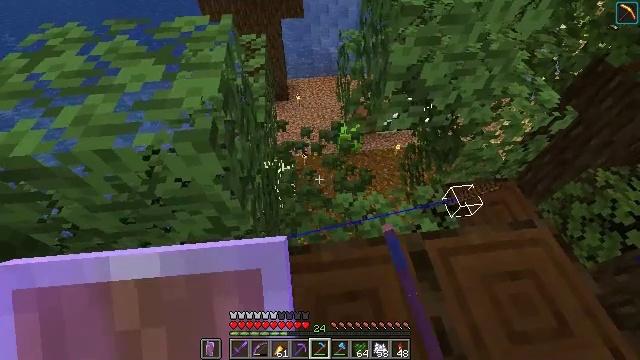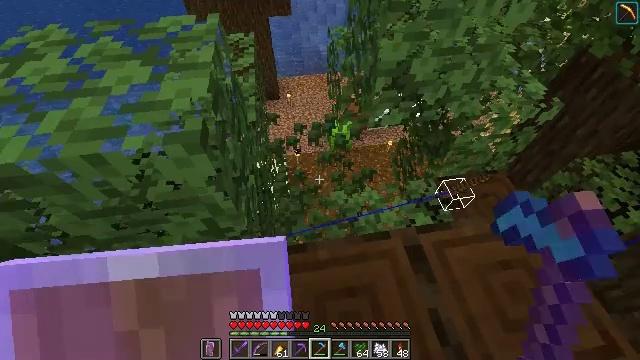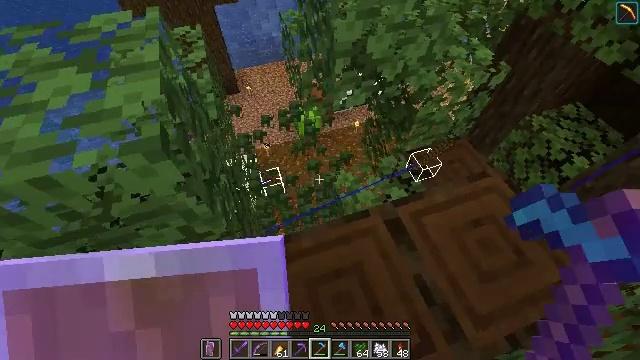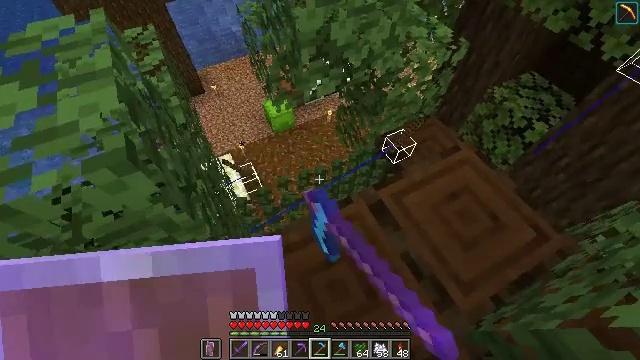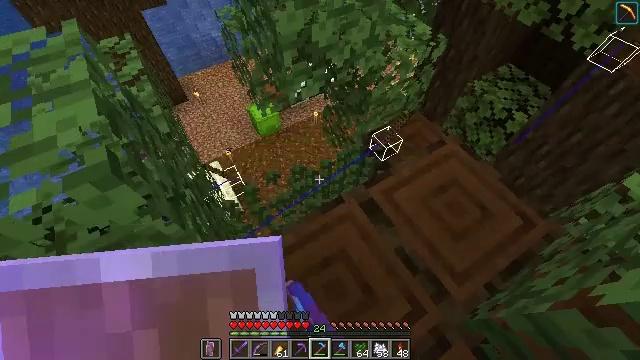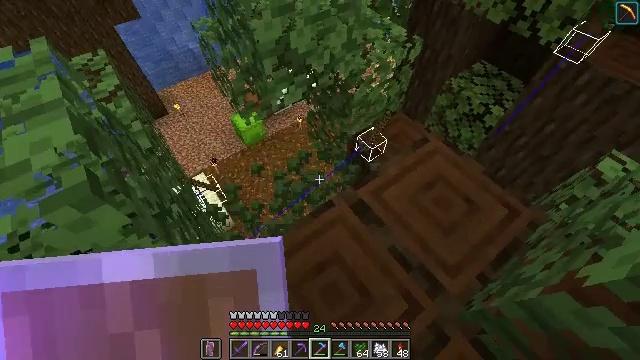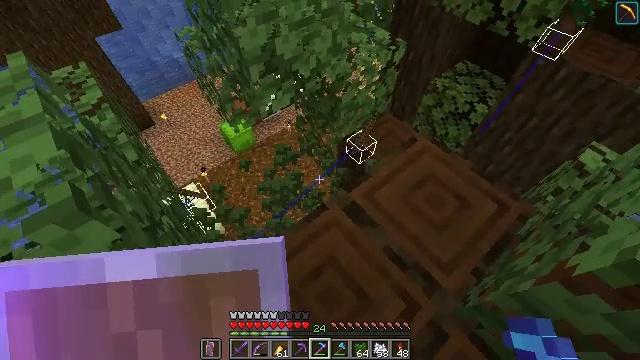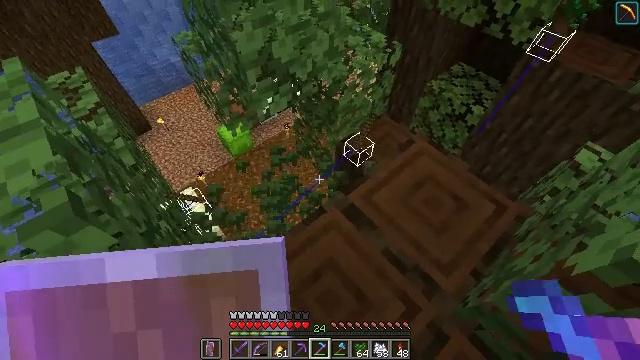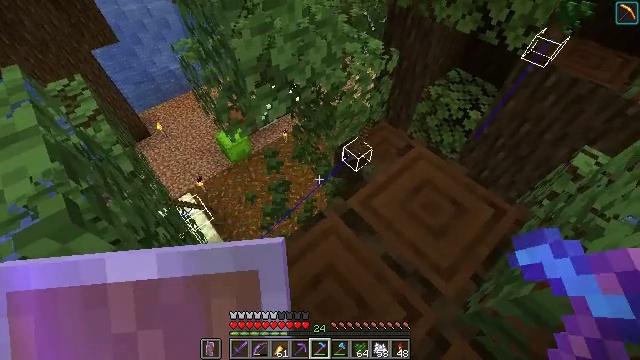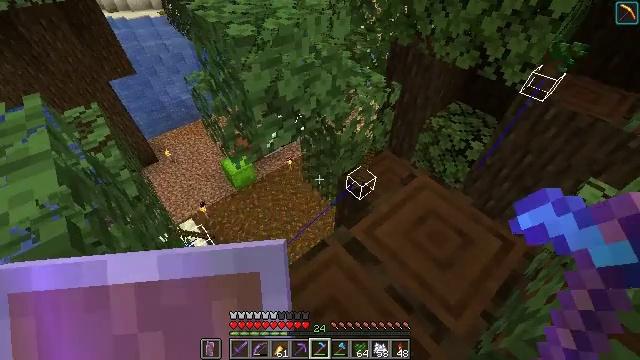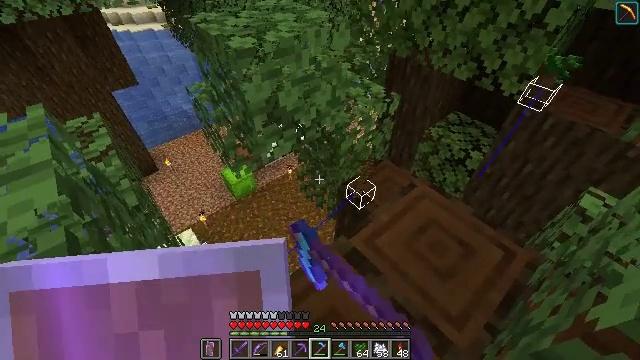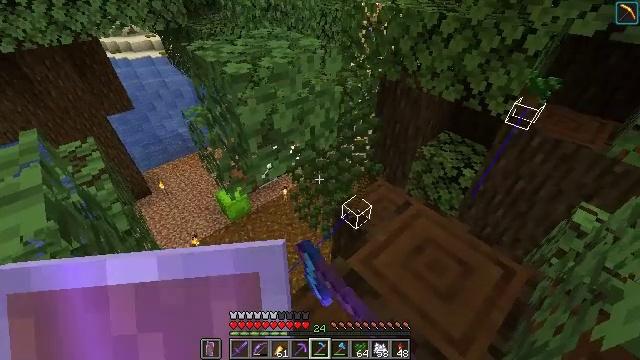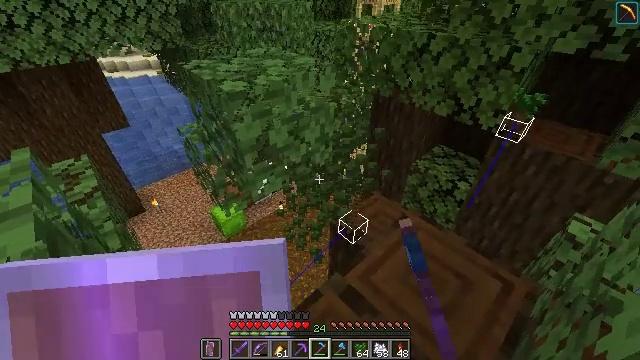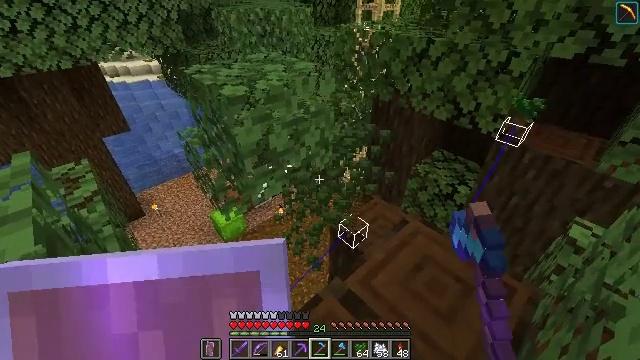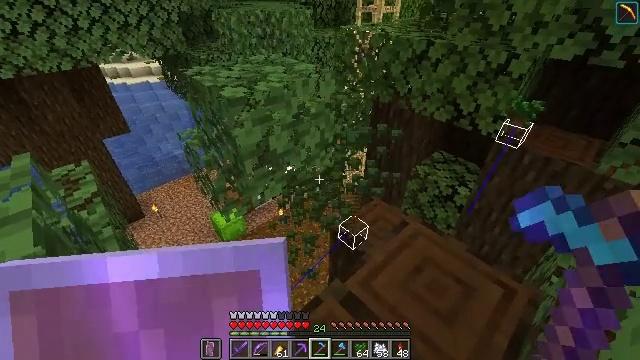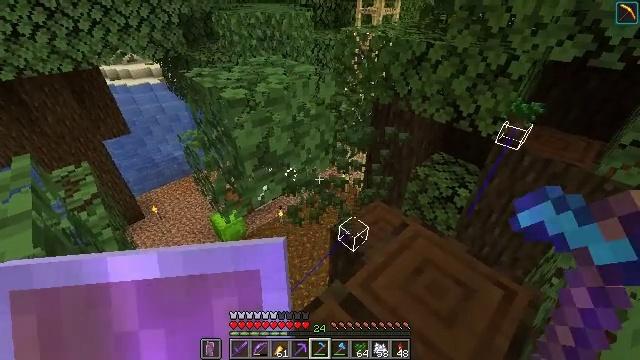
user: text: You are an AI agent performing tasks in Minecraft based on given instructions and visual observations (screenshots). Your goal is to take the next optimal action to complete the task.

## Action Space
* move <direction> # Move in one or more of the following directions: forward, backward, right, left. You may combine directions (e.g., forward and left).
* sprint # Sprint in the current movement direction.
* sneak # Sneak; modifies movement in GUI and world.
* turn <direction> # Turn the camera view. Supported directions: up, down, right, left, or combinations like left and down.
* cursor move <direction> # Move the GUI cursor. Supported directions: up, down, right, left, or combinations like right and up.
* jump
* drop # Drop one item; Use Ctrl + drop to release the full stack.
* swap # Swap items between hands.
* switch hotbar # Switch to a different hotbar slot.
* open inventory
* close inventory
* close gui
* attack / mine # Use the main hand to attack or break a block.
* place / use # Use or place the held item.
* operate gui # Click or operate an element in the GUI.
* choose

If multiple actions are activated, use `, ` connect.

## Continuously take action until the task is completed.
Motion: motion action
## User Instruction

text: Gather dark oak leaves from the canopy.
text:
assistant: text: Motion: turn right, attack / mine
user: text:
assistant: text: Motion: turn right and down, attack / mine
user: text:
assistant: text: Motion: turn right and down, attack / mine
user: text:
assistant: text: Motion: turn right, attack / mine
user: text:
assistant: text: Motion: turn right and up, attack / mine
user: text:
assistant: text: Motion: turn right, attack / mine
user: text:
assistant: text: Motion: attack / mine
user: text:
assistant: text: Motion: turn up, attack / mine
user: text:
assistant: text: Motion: turn left and up, attack / mine
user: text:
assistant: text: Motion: turn up, attack / mine
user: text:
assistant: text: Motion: turn right and up, attack / mine
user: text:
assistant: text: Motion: turn right and up, attack / mine
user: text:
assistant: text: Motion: attack / mine
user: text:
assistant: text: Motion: attack / mine
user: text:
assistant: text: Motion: attack / mine
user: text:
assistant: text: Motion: turn left, attack / mine
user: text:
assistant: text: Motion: turn left, attack / mine
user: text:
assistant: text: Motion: turn left, attack / mine
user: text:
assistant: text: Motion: turn left, attack / mine
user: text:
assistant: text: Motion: turn left, attack / mine
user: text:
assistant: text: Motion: attack / mine
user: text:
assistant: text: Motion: attack / mine
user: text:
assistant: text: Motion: attack / mine
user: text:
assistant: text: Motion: attack / mine
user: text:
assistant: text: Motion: turn left, attack / mine
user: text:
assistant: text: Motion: turn left and down, attack / mine
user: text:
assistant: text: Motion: turn left and down, attack / mine
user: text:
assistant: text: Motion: turn left and down, attack / mine
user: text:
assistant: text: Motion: turn left and down, attack / mine
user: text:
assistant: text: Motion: turn left, attack / mine